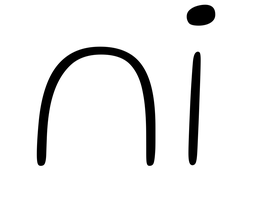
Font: Gluten_Thin